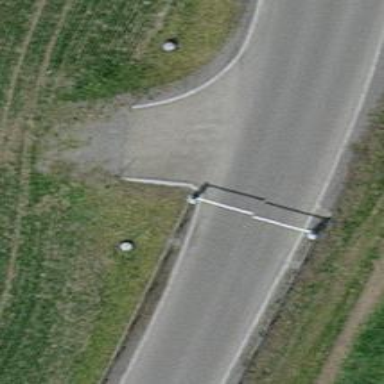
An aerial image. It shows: Lift gate barrier.